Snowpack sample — Loveland Pass, Silver Plume, Colorado, USA (12/14/25, 10:50 AM MST)
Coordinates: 39.664, -105.882
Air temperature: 36 °F
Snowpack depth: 67 cm
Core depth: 20 cm
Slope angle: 6°, slope face: 326°
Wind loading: low
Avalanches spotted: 0
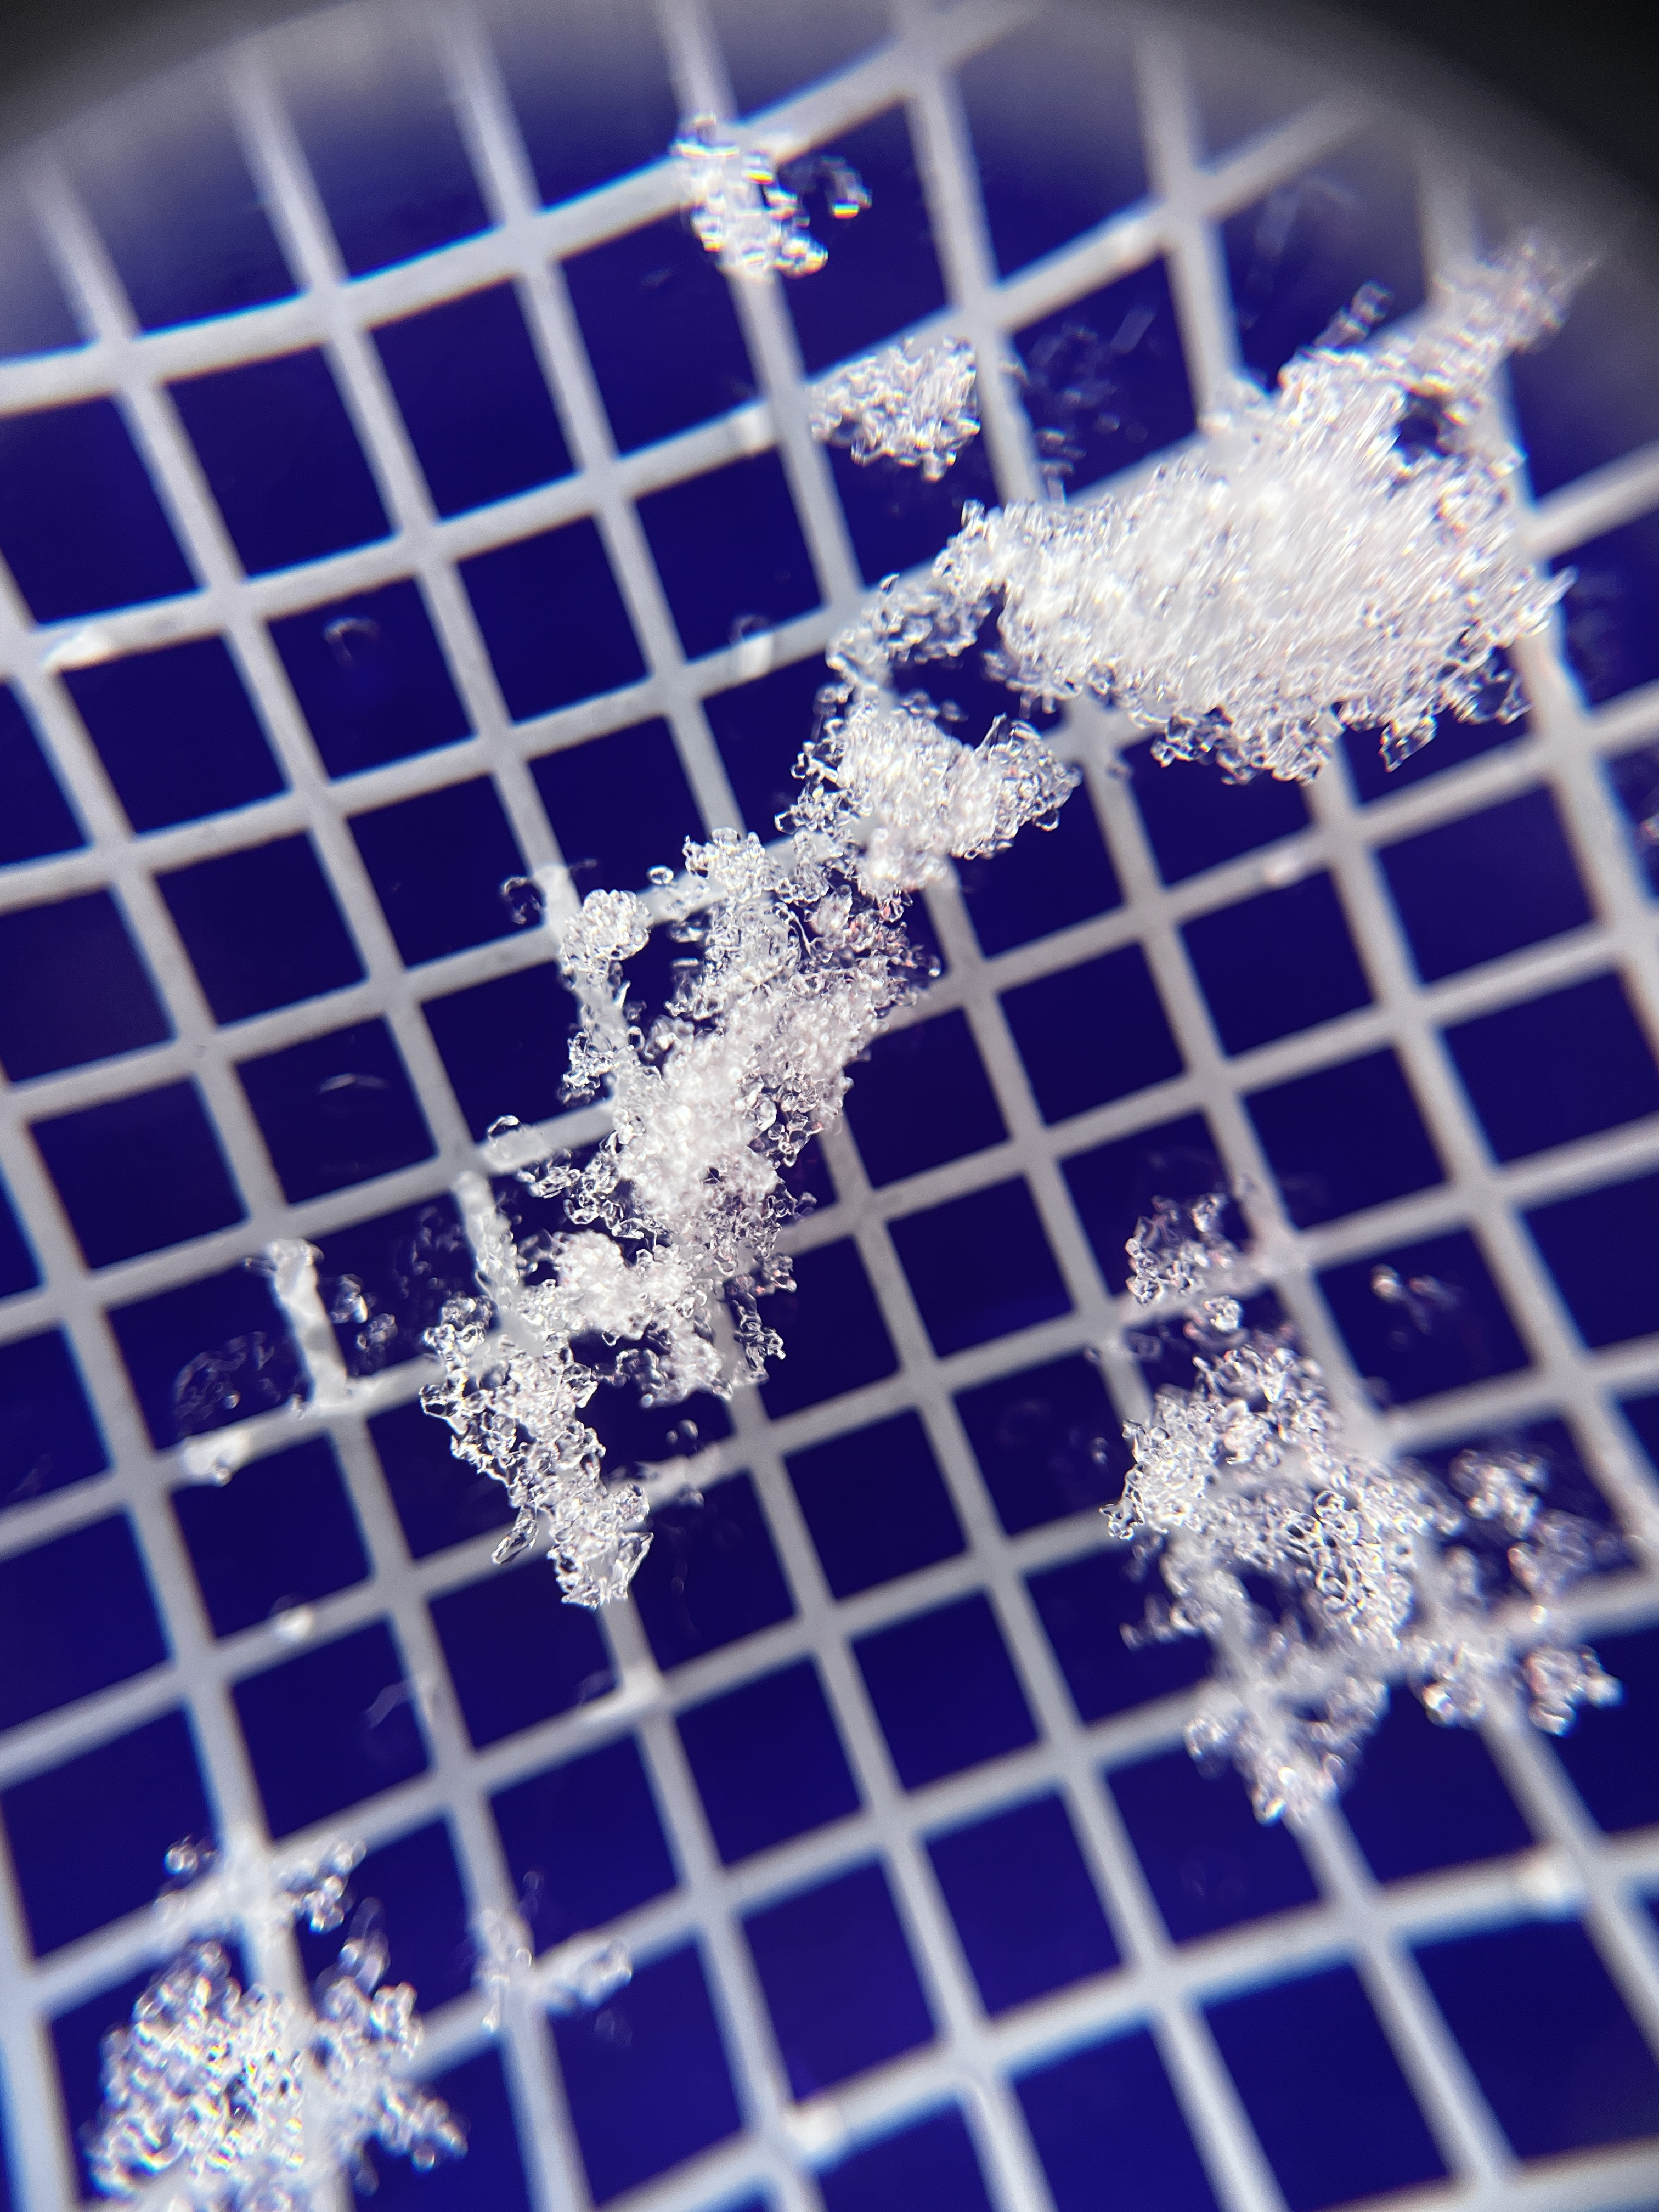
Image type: magnified_profile
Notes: No avalanches spotted, very late start to the season with minimal snowpack